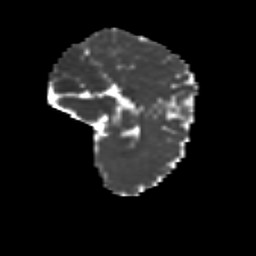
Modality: MD
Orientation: sagittal
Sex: female
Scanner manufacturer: siemens
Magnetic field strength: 3 T
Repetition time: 5 s
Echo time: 0.071 s